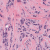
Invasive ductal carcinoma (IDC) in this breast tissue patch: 1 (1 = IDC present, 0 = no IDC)